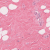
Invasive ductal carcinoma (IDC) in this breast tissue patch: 0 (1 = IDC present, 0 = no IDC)